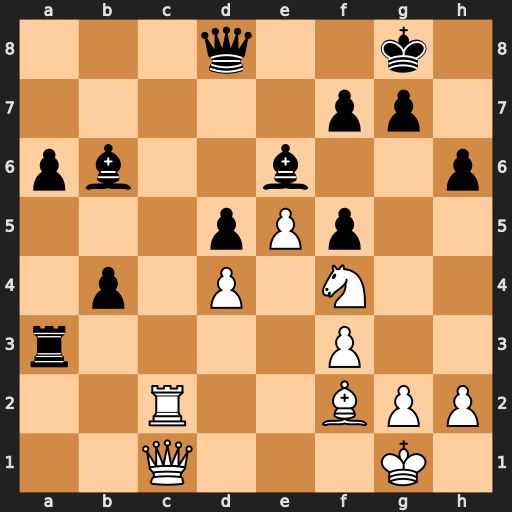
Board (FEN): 3q2k1/5pp1/pb2b2p/3pPp2/1p1P1N2/r4P2/2R2BPP/2Q3K1
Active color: w
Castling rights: -
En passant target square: -
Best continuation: Nxe6 fxe6 Rc8 Rc3 Rxd8+